Field crop: tomato
Growth stage: 2
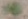
Species: solanum